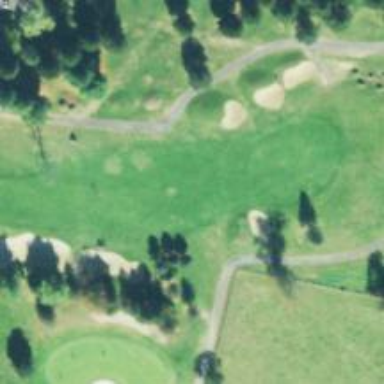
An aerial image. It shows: Golf hole.